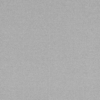
Label: dusty